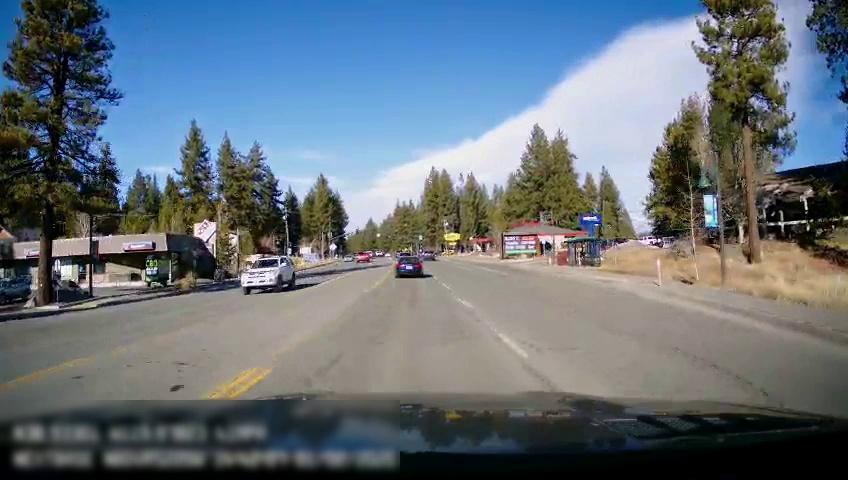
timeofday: Day
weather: Sunny
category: Drivable Space
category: Vehicles | SUV
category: Vehicles | SUV
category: Vehicles | Car
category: Vehicles | SUV
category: Vehicles | Car
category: Lanes | Opposite Lane
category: Lanes | Current Lane
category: Lanes | Current Lane